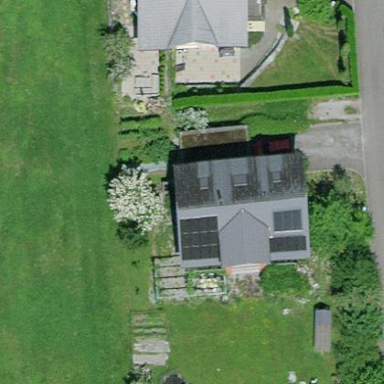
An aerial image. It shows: Simple and straightforward house.